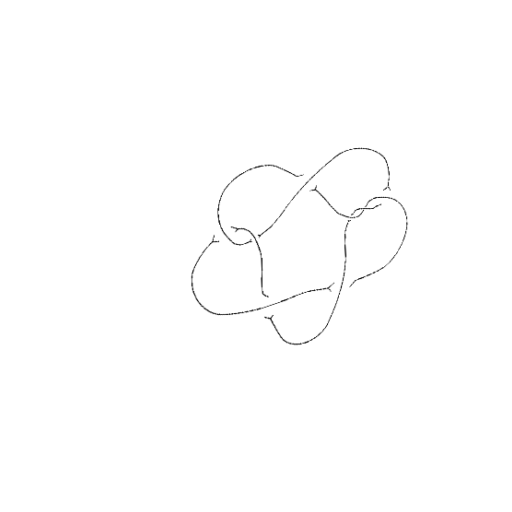
Crossing number: 8